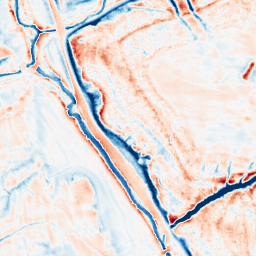
Category: edge_preserving
Decomposition family: anisotropic_diffusion
Decomposition parameters: iterations: 50
kappa: 10
gamma: 0.2
Upsampling method: sinc_blackman
Upsampling parameters: scale: 4
kernel_size: 8
Upsampling scale: 4